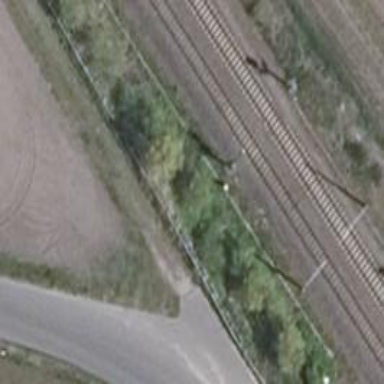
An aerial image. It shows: Light railway signal with light crossing form.